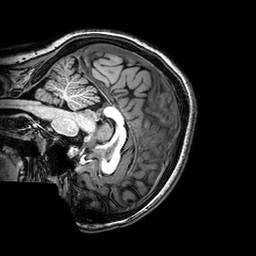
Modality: T1w
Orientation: sagittal
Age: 20
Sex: female
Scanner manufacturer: philips
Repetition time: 0.008221 s
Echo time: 0.00378 s